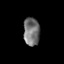
Tissue: lung
Cell type: Epithelial cells
Senescence score: 0.2422
Nuclear area (px): 444
Mean DAPI intensity: 116.018